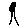
Label: tree